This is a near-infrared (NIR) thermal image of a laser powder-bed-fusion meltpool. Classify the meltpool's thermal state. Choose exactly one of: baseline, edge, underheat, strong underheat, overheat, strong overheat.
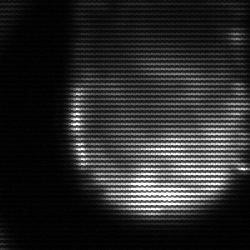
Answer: strong underheat